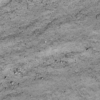
Label: not_dusty